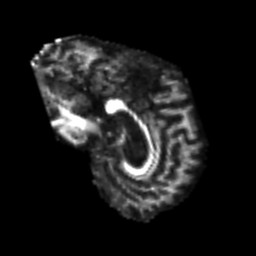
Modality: FA
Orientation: sagittal
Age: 52
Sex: male
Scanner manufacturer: siemens
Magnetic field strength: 3 T
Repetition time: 4.987 s
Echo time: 0.0792 s